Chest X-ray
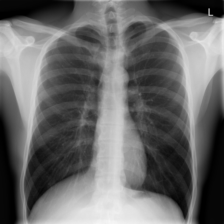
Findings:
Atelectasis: negative
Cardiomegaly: negative
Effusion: negative
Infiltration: negative
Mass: negative
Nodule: negative
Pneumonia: negative
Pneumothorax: negative
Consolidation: negative
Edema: negative
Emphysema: negative
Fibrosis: negative
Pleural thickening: negative
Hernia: negative